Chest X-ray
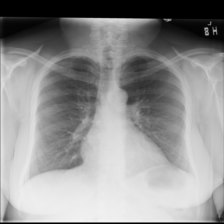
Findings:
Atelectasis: negative
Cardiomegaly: negative
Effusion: negative
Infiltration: negative
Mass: negative
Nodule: negative
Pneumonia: negative
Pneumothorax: negative
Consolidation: negative
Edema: negative
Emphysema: negative
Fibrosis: positive
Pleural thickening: negative
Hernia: negative